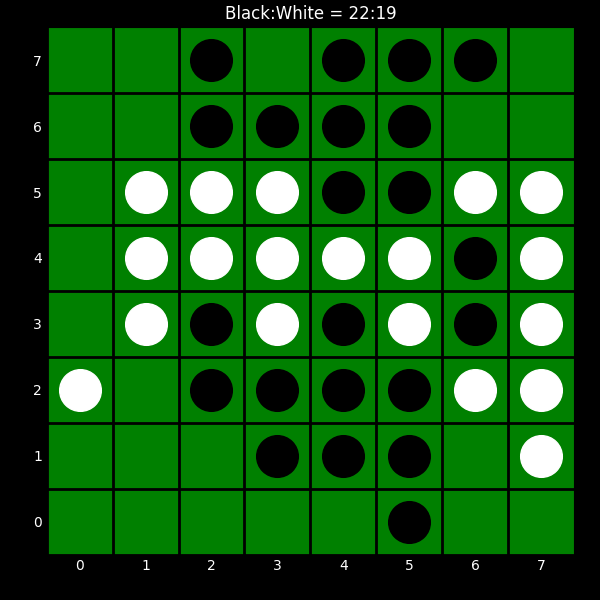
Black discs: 22
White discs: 19